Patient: sex M, age 65
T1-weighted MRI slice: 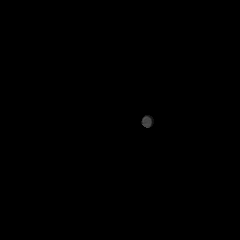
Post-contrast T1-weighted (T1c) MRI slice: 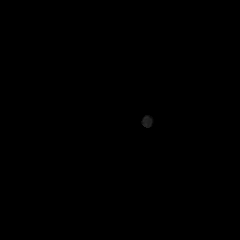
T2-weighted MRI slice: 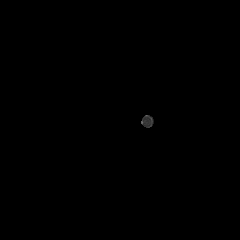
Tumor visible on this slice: no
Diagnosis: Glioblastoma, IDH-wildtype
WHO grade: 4